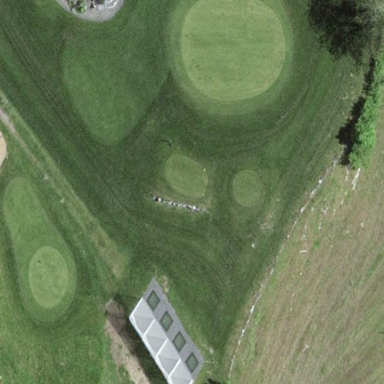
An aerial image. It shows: Driving range for golf practice.